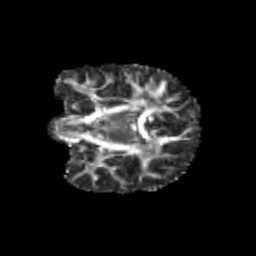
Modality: FA
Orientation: coronal
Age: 9
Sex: female
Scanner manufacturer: siemens
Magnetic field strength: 3 T
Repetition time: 3.8 s
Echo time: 0.07 s